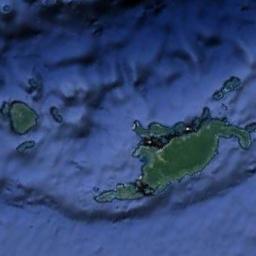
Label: island